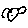
Label: cloud